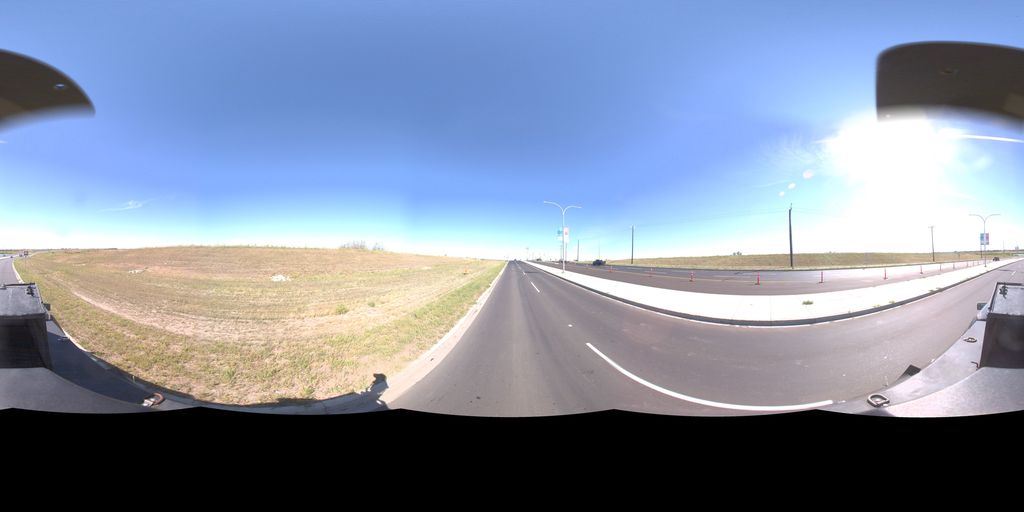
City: saskatoon